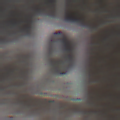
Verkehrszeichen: EndeFussgaengerzone
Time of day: MorningAfternoon
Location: Outdoor (Nature)
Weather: PartlyCloudy
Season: Winter
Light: Natural